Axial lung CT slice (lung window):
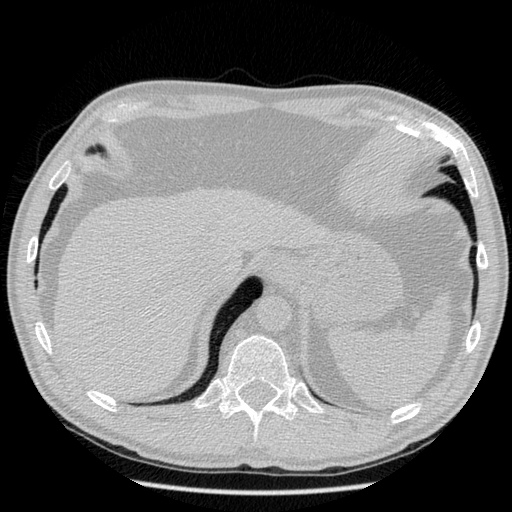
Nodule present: no